Question: I have two divs inside of a navbar, and when attempting to display them inline, they show up like this rather than side by side:

Here's the HTML:
'''
<!--Nav starts here-->
<nav class="navbar">
<div class="navbar-item-set">
<div class="navbar-item">
<a href="index.html" class="navbar-text">
<img src="images/sad_robot.png" alt="" width="45" height="45"/>
<br>
ID2 Games
</a>
</div>
<div class="navbar-item">
<a href="index.html" class="navbar-text">
<img src="images/sad_robot.png" alt="" width="45" height="45"/>
<br>
Fizz + Hummer
</a>
</div>
</div>
</nav>
<!--Nav ends here-->
'''
And the respective CSS:
'''
.navbar{
height: 80px;
text-align: center;
font-size: 1.7rem;
background-color: black;
}
.navbar-item-set{
width: auto;
display: block;
margin-left: auto;
margin-right: auto;
}
.navbar-item{
display: inline;
margin-left: auto;
margin-right: auto;
width: 150px;
color: white;
}
'''
What's causing this strange layout?
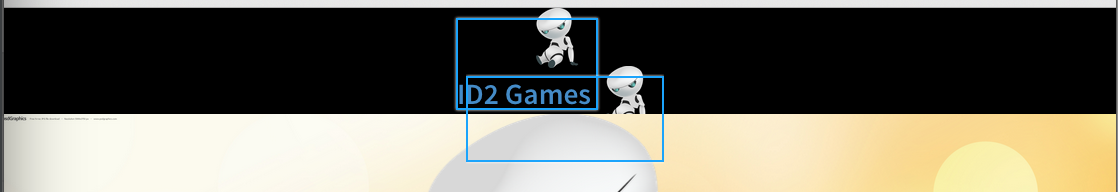
Answer: Change
'''
.navbar-item{
display: inline;
margin-left: auto;
margin-right: auto;
width: 150px;
color: white;
}
'''
To
'''
.navbar-item{
display: inline-block;
margin-left: auto;
margin-right: auto;
width: 150px;
color: white;
'''
}